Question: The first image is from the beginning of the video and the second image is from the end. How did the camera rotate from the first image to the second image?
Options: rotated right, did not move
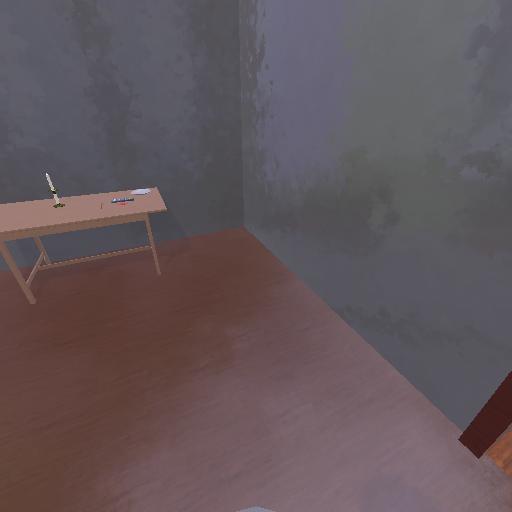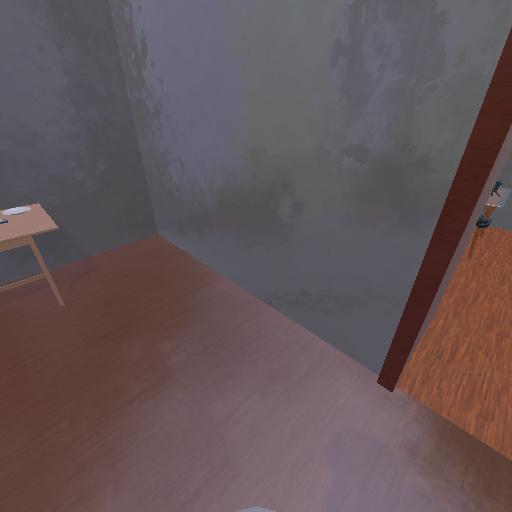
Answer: rotated right